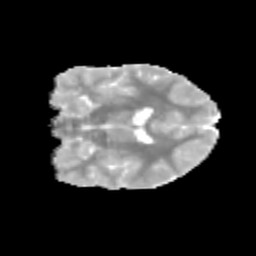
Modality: MD
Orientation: coronal
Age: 12
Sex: male
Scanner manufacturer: siemens
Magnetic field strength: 3 T
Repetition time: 3.8 s
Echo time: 0.07 s